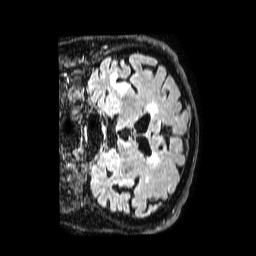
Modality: FLAIR
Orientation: coronal
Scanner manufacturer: philips
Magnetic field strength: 1.5 T
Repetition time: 4.8 s
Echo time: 0.3 s